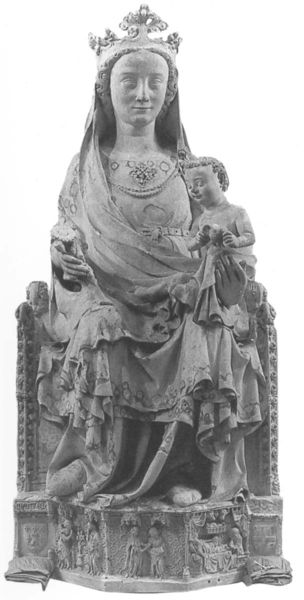
Titel: Thronende Madonna mit Kind
Standort: Sens, St. Etienne (EU - F)
Schlagwörter: fuß, hand, frau, mund, nase, stirn, augen, falten, gesicht, figur, kind, kinn, krone, locken, chair, crown, ornate, people, robes, thron, throne, white, black, dress, sitting, woman, stone, child, madonna, coat, photo, sculpture, statue, marble, royal, jesus, medieval, cloth, christ, baby, maria, mary, carving, holy, queen, virgin mary, pedistal, upright